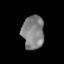
Tissue: lung
Cell type: T cells
Senescence score: 0.2305
Nuclear area (px): 725
Mean DAPI intensity: 129.628